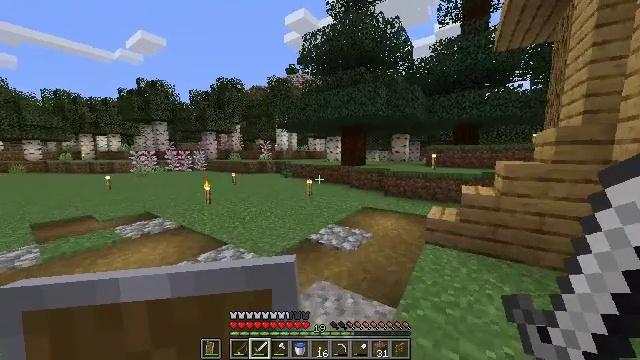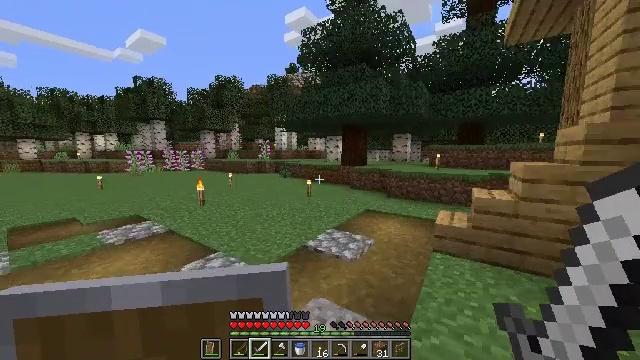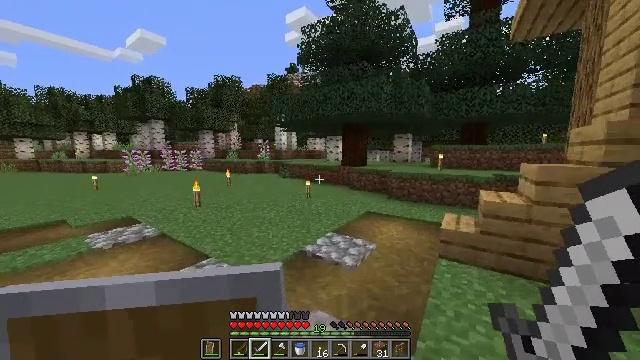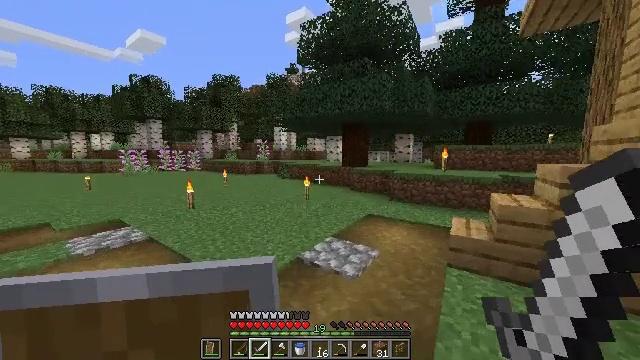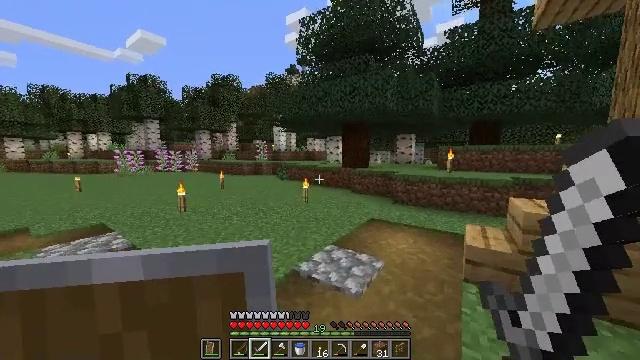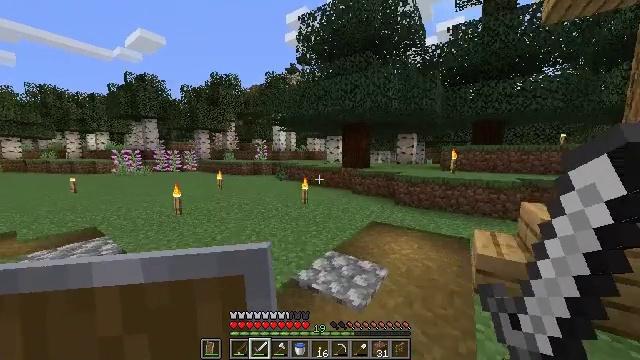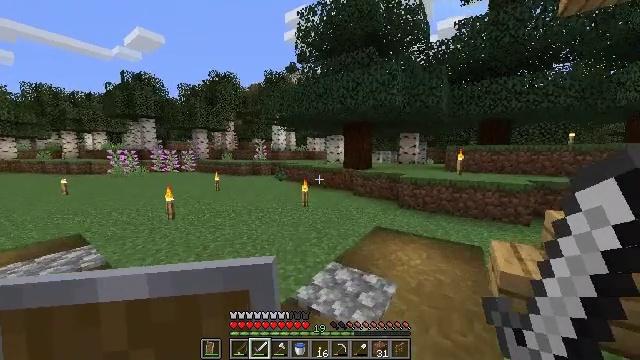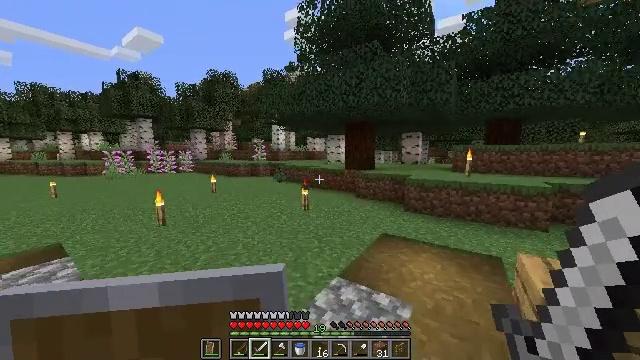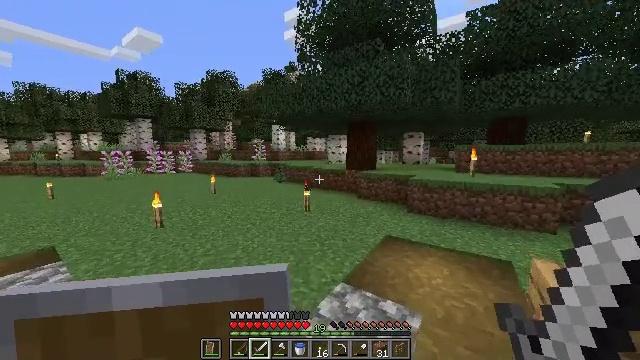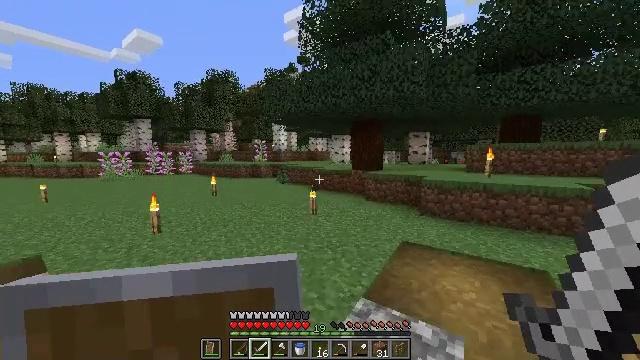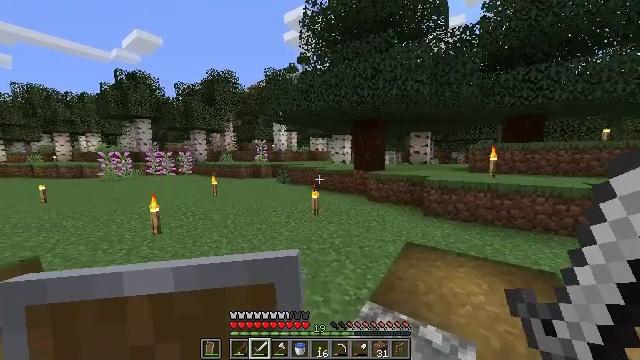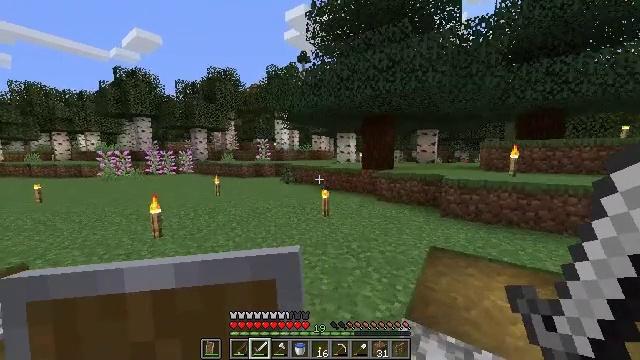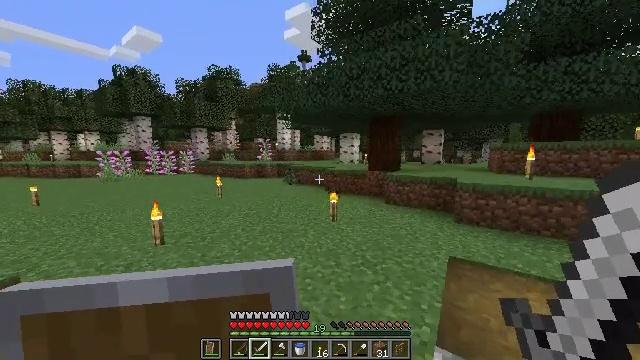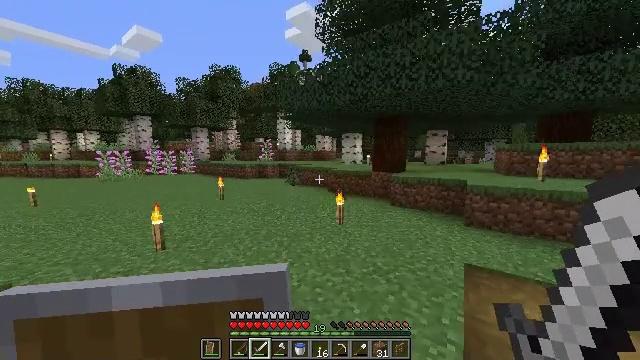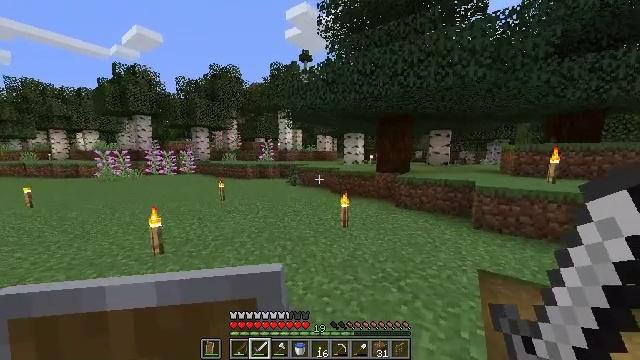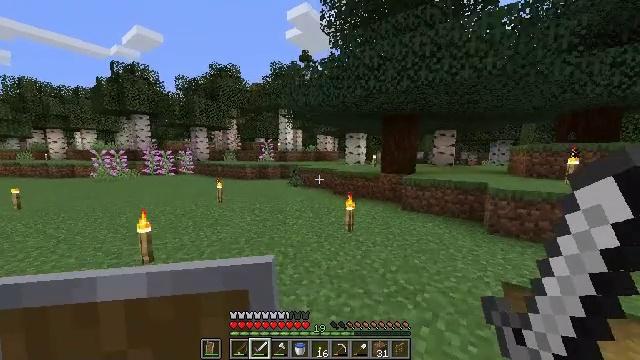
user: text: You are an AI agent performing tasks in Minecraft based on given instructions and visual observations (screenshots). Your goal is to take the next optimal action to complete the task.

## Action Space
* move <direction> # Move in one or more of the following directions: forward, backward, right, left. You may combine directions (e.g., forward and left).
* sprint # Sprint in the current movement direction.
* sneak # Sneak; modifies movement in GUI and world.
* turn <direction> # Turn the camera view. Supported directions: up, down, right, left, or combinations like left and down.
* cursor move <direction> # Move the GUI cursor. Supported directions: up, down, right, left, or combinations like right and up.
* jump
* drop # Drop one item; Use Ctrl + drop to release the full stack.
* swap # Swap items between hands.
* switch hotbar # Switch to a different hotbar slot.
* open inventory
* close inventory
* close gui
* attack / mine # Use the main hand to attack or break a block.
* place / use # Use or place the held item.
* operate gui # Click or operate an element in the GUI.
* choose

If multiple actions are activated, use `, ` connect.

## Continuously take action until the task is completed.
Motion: motion action
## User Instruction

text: Collect the spruce sapling for replanting.
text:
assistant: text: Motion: move forward
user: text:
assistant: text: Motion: move forward
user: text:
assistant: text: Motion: move forward
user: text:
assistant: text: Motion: move forward
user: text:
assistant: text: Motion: move forward
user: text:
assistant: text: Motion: move forward
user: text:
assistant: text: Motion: move forward
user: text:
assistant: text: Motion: move forward and move left
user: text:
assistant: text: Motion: move forward and move left
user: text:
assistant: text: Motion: move forward and move left
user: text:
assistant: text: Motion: move forward and move left
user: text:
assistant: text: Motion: move forward and move left
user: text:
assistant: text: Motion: move forward and move left
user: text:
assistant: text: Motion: move forward
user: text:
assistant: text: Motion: move forward
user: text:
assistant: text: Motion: move forward
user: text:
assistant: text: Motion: move forward
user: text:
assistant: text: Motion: move forward
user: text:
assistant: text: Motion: move forward
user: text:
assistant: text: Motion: move forward
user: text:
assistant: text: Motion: move forward
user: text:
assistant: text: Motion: move forward
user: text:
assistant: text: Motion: move forward, turn left
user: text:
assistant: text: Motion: move forward, turn left
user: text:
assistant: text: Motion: move forward, turn left and up
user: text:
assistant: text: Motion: move forward, turn left and up
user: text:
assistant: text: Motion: move forward
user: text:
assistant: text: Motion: move forward
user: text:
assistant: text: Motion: move forward
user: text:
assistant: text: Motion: move forward